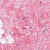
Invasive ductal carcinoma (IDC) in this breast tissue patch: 0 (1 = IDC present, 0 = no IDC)